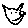
Label: cat